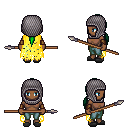
a pixel art fantasy rpg character, female body template, human, dark skin, yellow tattered cape, teal pants, green ponytail hairstyle, chain hood, leather bracers, gray slippers, spear, four views (front, back, left, right), 2x2 character sprite sheet, small pixel art, hard edges, no anti-aliasing